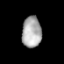
Tissue: prostate
Cell type: T cells
Senescence score: 0.3098
Nuclear area (px): 593
Mean DAPI intensity: 170.462